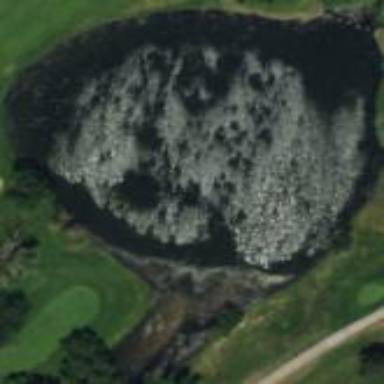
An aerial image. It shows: Water hazard in golf course. The hazard is natural water feature.